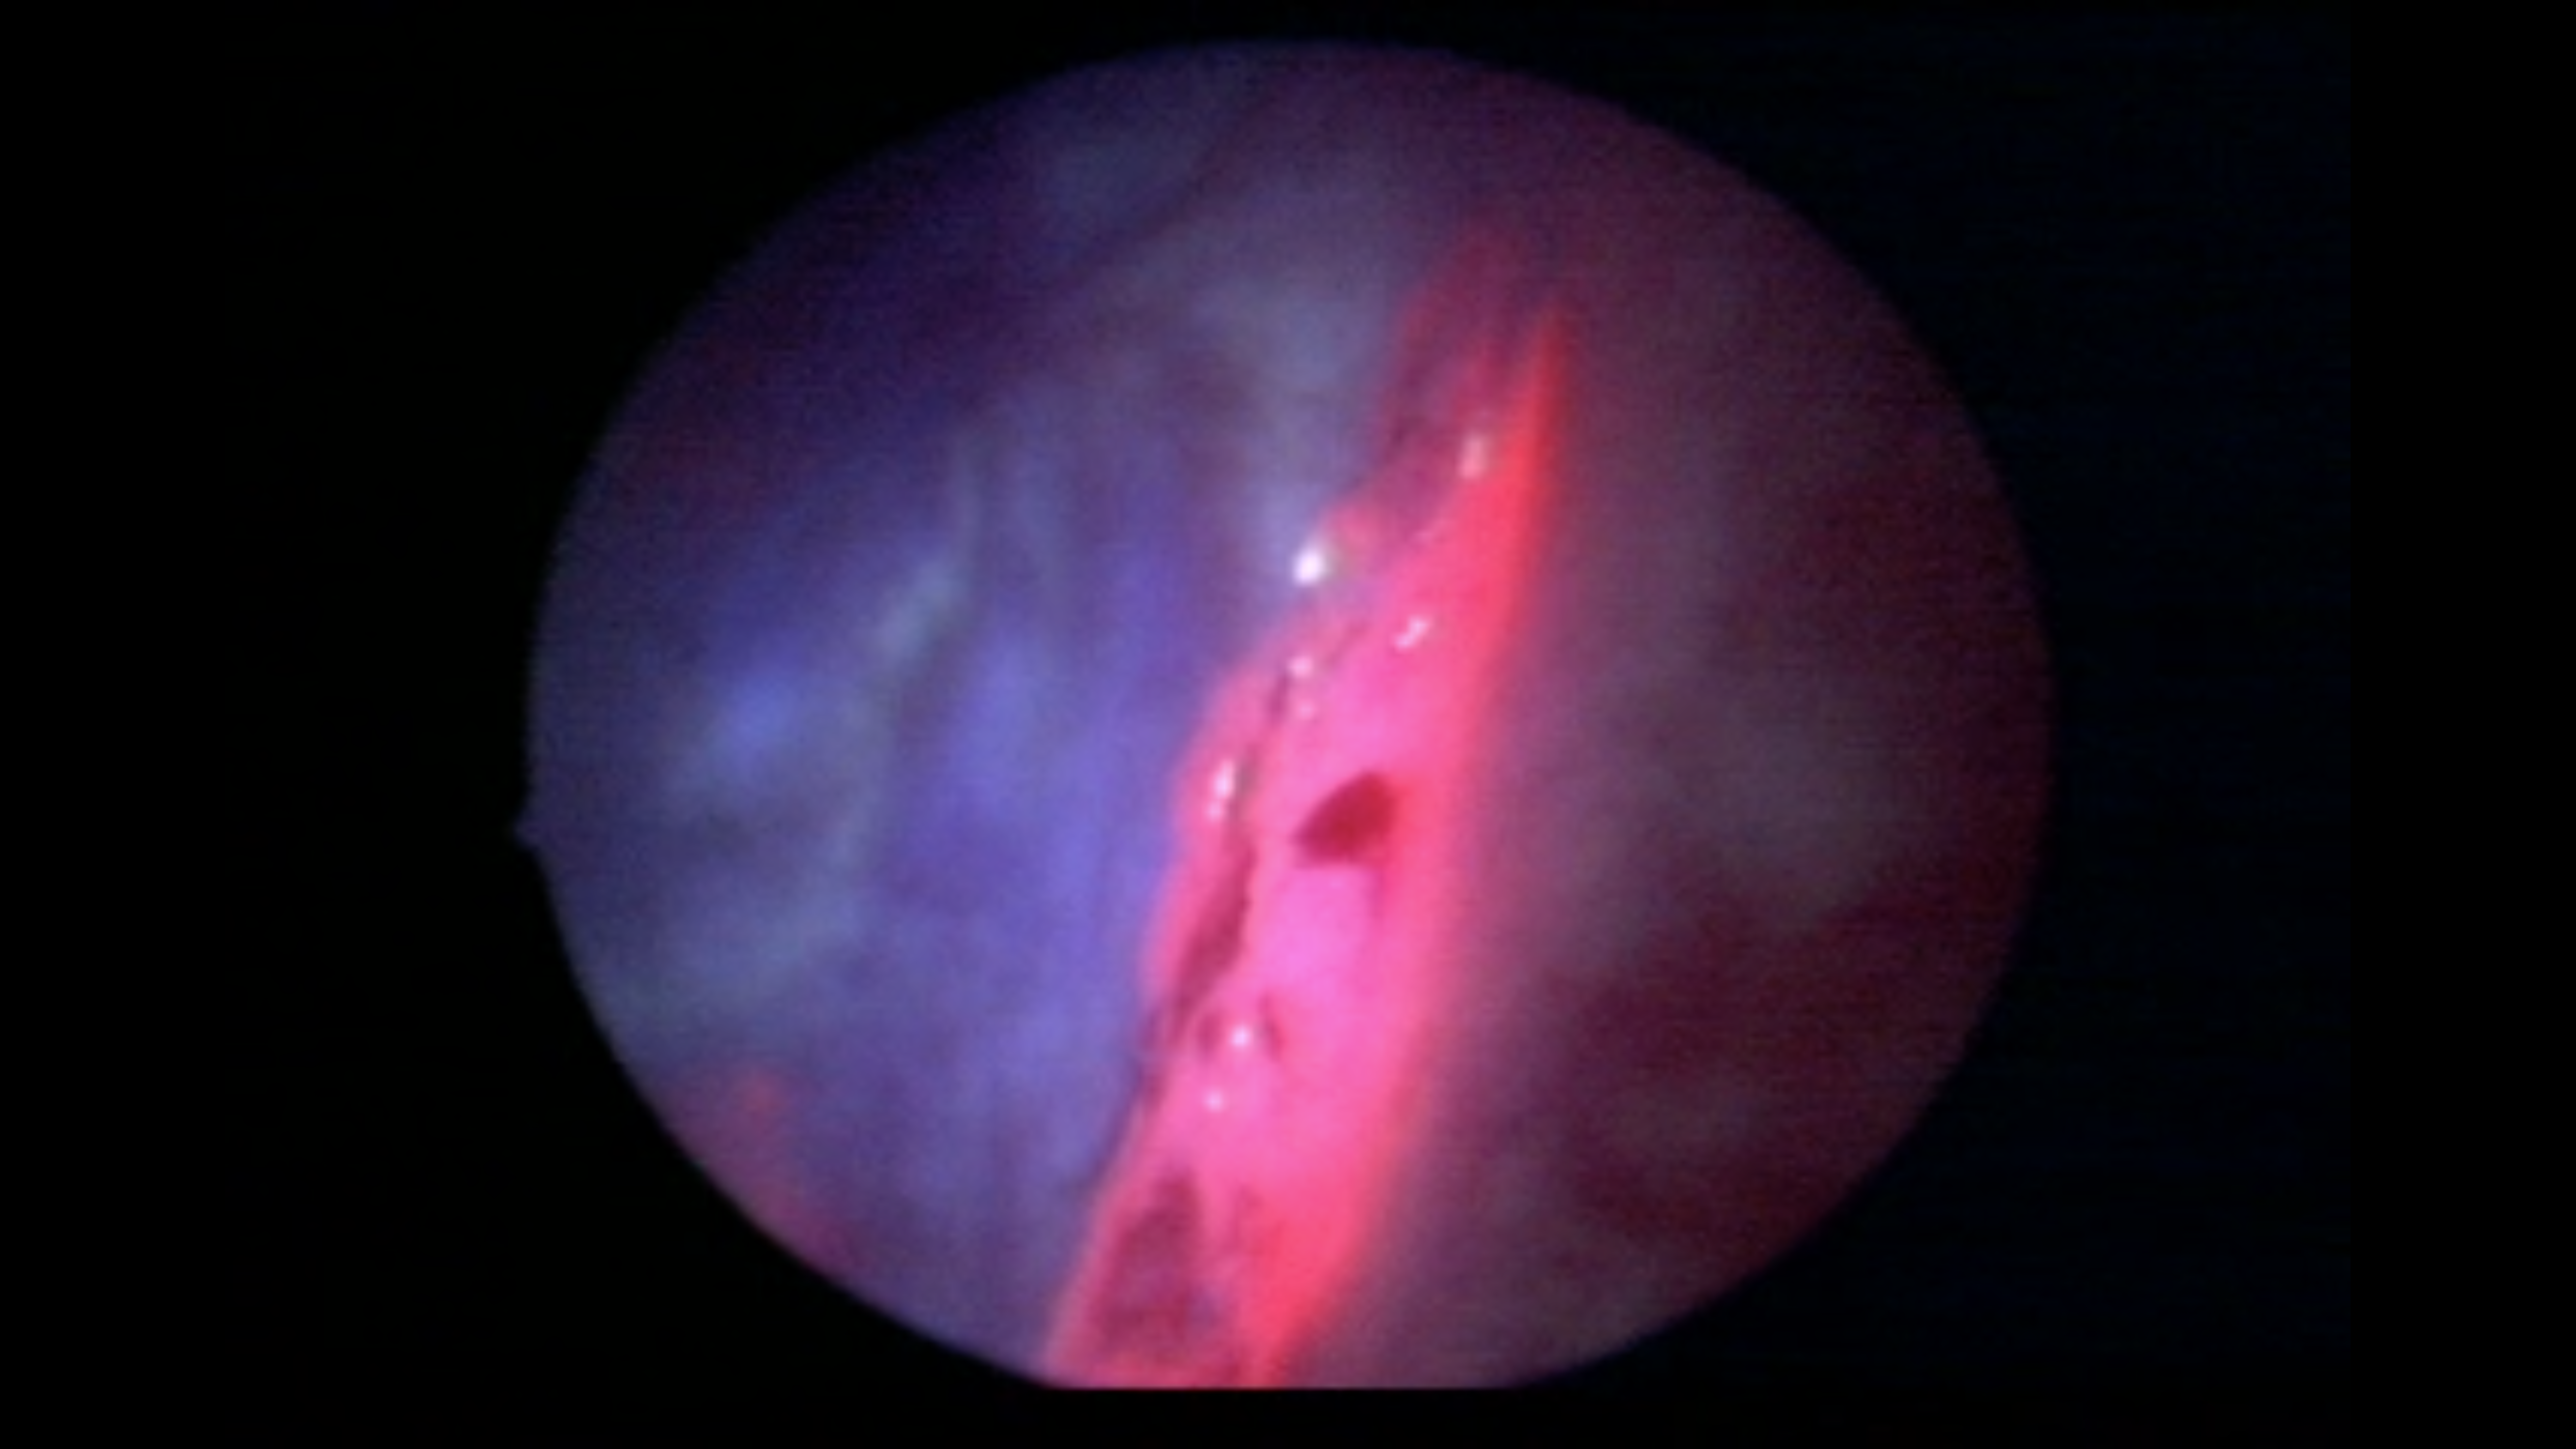
Modality: BLC
Class: Malignant
Subclass: HighGradePapillary
Lesion: L3
Stage: T1
Morphology: Non-papillary
Bladder cancer association: Yes